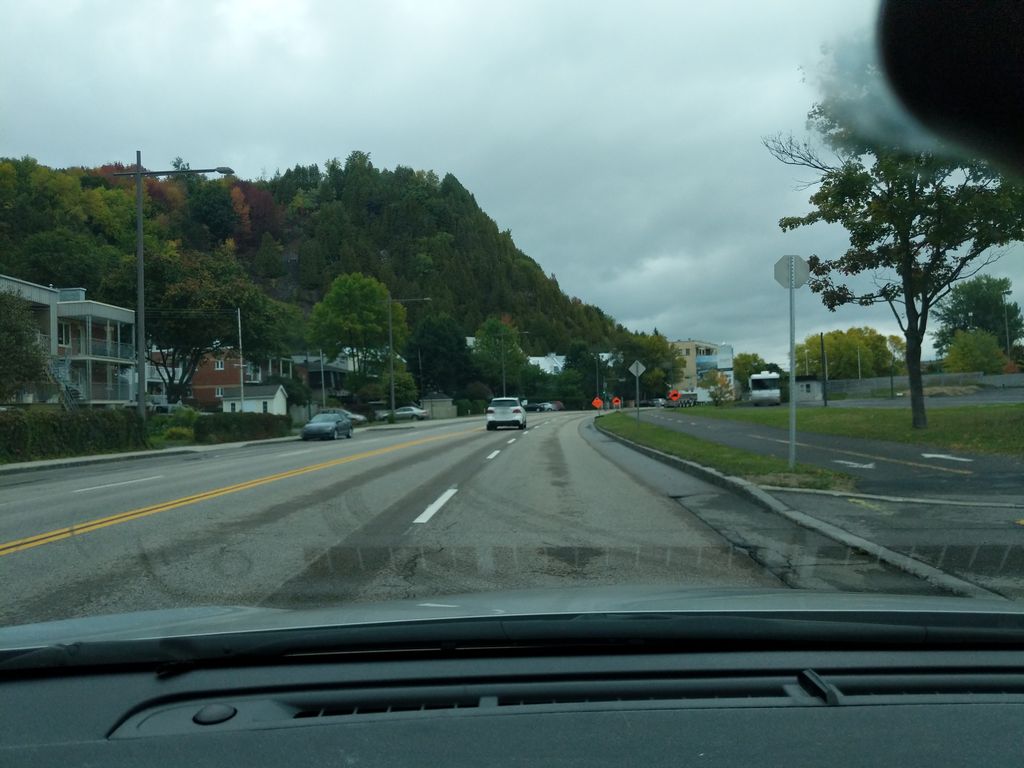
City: quebec_city